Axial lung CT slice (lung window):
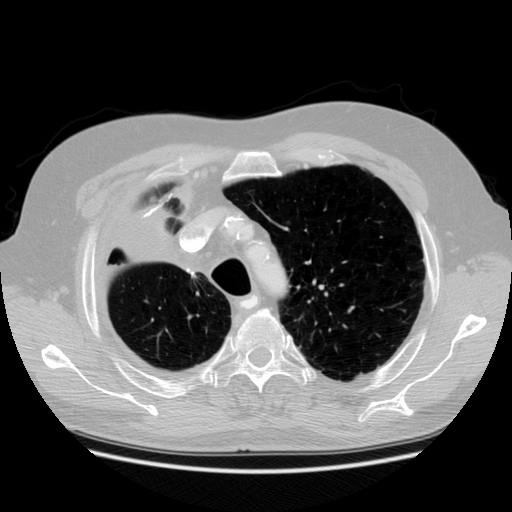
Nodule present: no